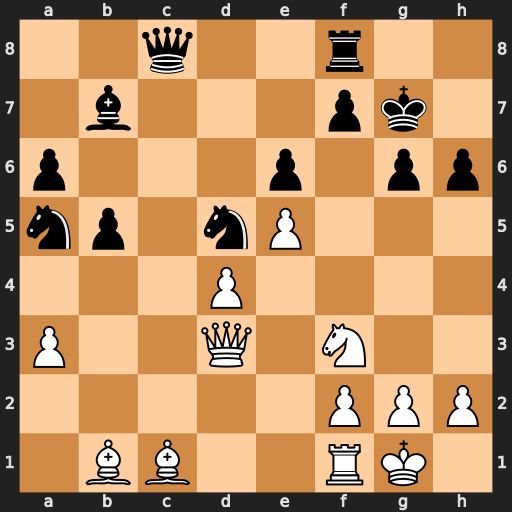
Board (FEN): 2q2r2/1b3pk1/p3p1pp/np1nP3/3P4/P2Q1N2/5PPP/1BB2RK1
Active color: w
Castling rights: -
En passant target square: -
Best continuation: Qd2 Rh8 Qxa5